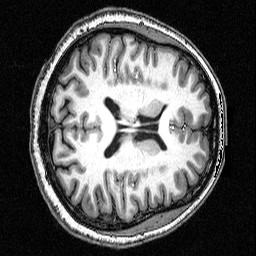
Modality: T1w
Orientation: axial
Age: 23
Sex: female
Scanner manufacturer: siemens
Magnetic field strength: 3 T
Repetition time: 2.5 s
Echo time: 0.00393 s